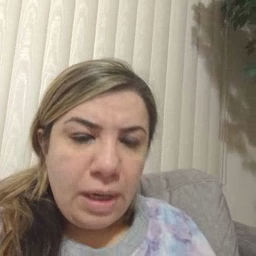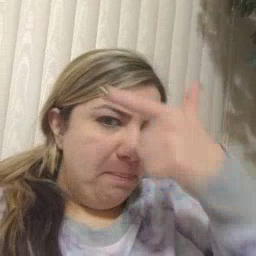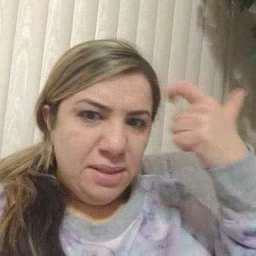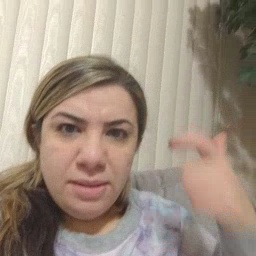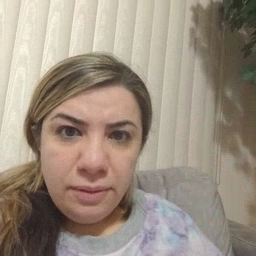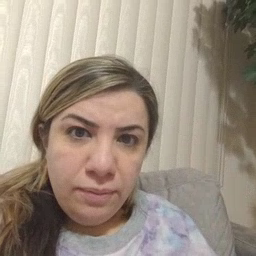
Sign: because